Question: There are 3 tables namely FN, ADM, USR representing a
function, admin for the function, users who attend the function.
Admin will be a user and ADM has to be inherited from the USR.
FN_I,USR_I should be the prim key for FN and USR.(This is referenced by many other tables)ADMN is the new able added

I need to implement the following constraints.
1. One Function can have only one admin.(1-1)
2. One Admin can administer only one Function.(1-0/1)
I tried achieving 1 using by setting FN_ADM_I as foreign key to FN_I. Could some one help me with constraints/relationships that can achieve both the requirement?
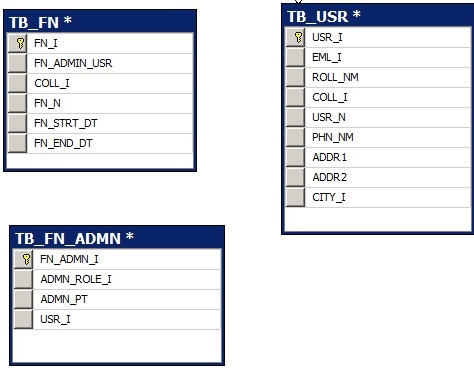
Answer: You may want to create a link table:
'''
FN_ADMIN_REL
FN_I, -- PK
ADMIN_I --PK
'''
where both fields are primary key with UNIQUE constraint:
'''
ALTER TABLE FN_ADMIN_REL
ADD CONSTRAINT uc_Func_Admin UNIQUE (FN_I, ADMIN_I)
'''